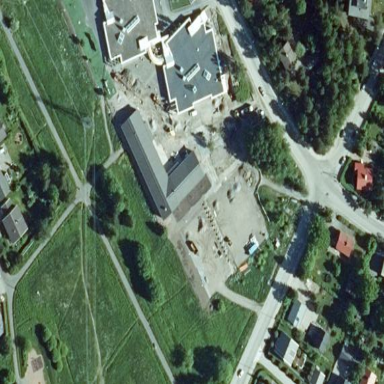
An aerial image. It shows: School building.